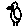
Label: bird